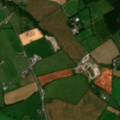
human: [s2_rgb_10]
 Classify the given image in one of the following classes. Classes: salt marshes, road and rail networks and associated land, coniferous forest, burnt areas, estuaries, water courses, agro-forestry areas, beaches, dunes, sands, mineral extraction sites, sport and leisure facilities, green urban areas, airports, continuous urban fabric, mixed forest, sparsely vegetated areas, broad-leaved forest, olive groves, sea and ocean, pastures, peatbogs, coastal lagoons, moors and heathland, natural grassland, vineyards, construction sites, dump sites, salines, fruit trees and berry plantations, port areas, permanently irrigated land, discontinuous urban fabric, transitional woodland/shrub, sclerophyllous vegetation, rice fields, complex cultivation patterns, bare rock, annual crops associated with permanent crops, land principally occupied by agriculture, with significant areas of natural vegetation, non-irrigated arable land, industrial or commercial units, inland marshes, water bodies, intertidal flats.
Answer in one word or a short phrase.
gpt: non-irrigated arable land, pastures